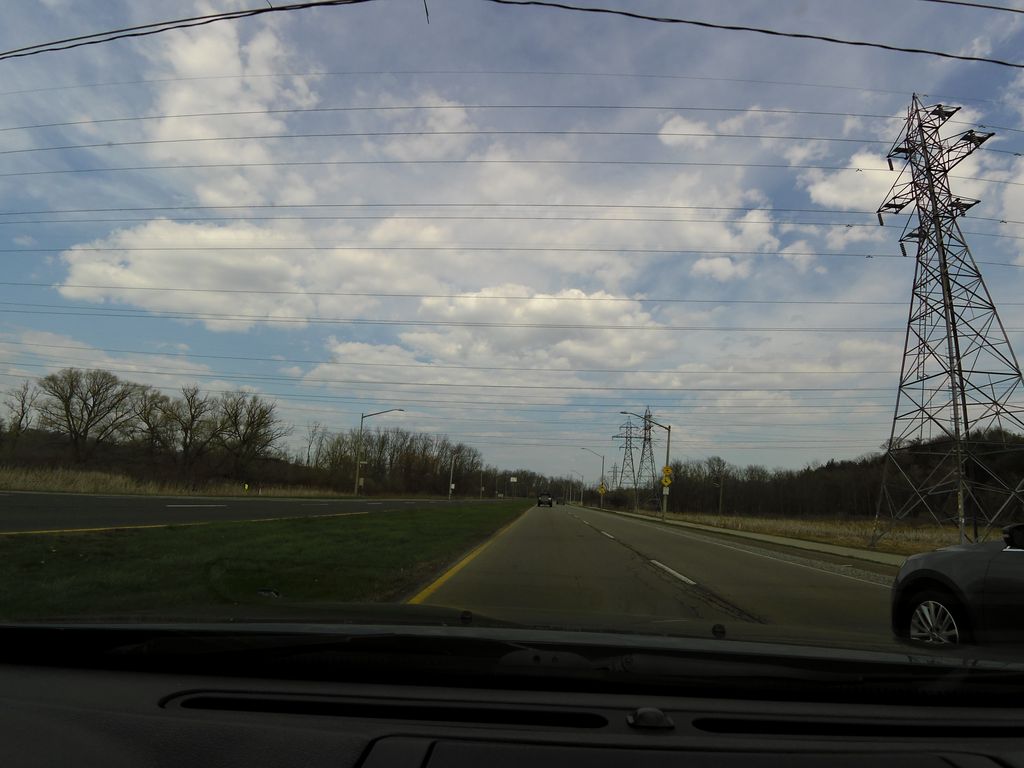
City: hamilton